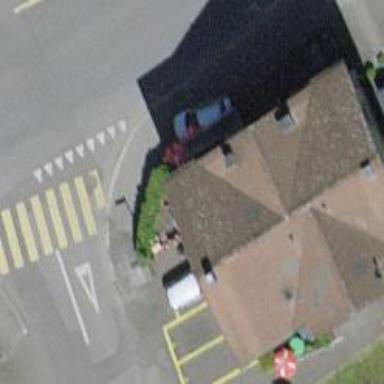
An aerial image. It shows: Convenience shop.